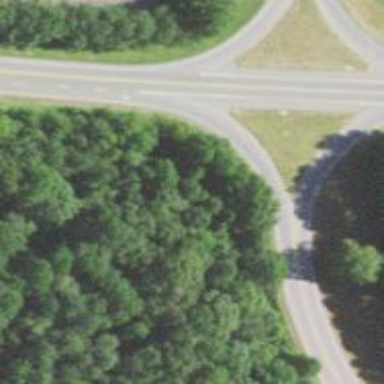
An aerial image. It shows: Trunk link highway.